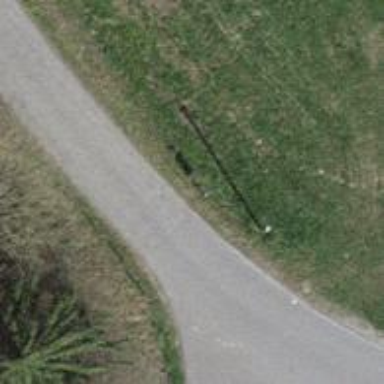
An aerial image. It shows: Power pole.